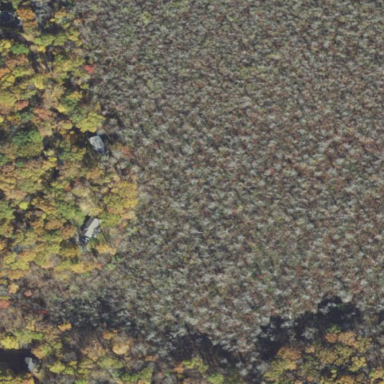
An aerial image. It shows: Existing Preserved Open Space in woodland area.